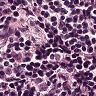
Metastatic tissue present: no